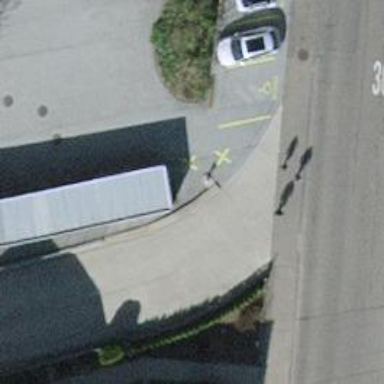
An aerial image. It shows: Bicycle parking area.